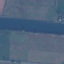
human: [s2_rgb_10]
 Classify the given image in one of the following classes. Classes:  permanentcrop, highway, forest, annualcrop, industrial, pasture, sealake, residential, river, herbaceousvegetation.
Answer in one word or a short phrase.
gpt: River